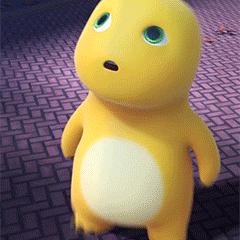
Label: nailong